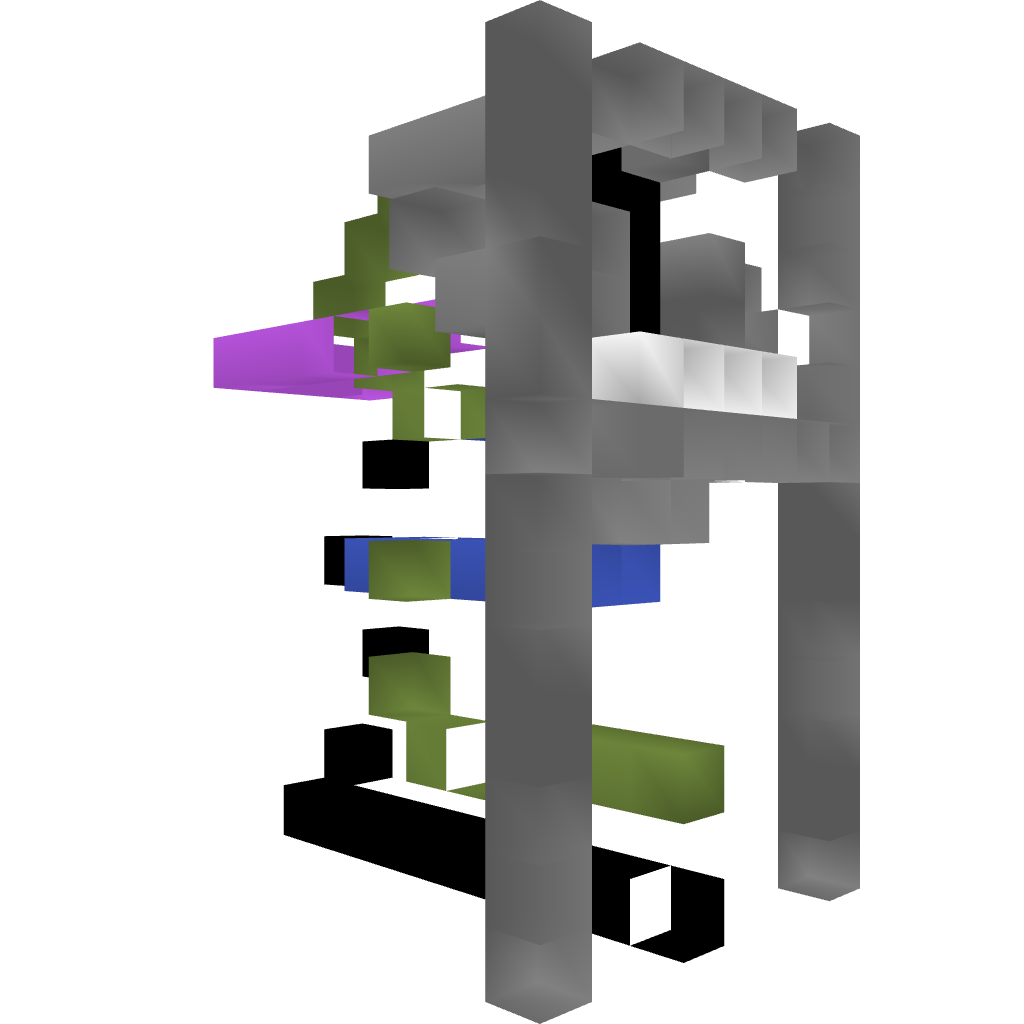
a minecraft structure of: PVP/Adventure Lobby Basic Cabine bad low quality